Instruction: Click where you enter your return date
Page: home
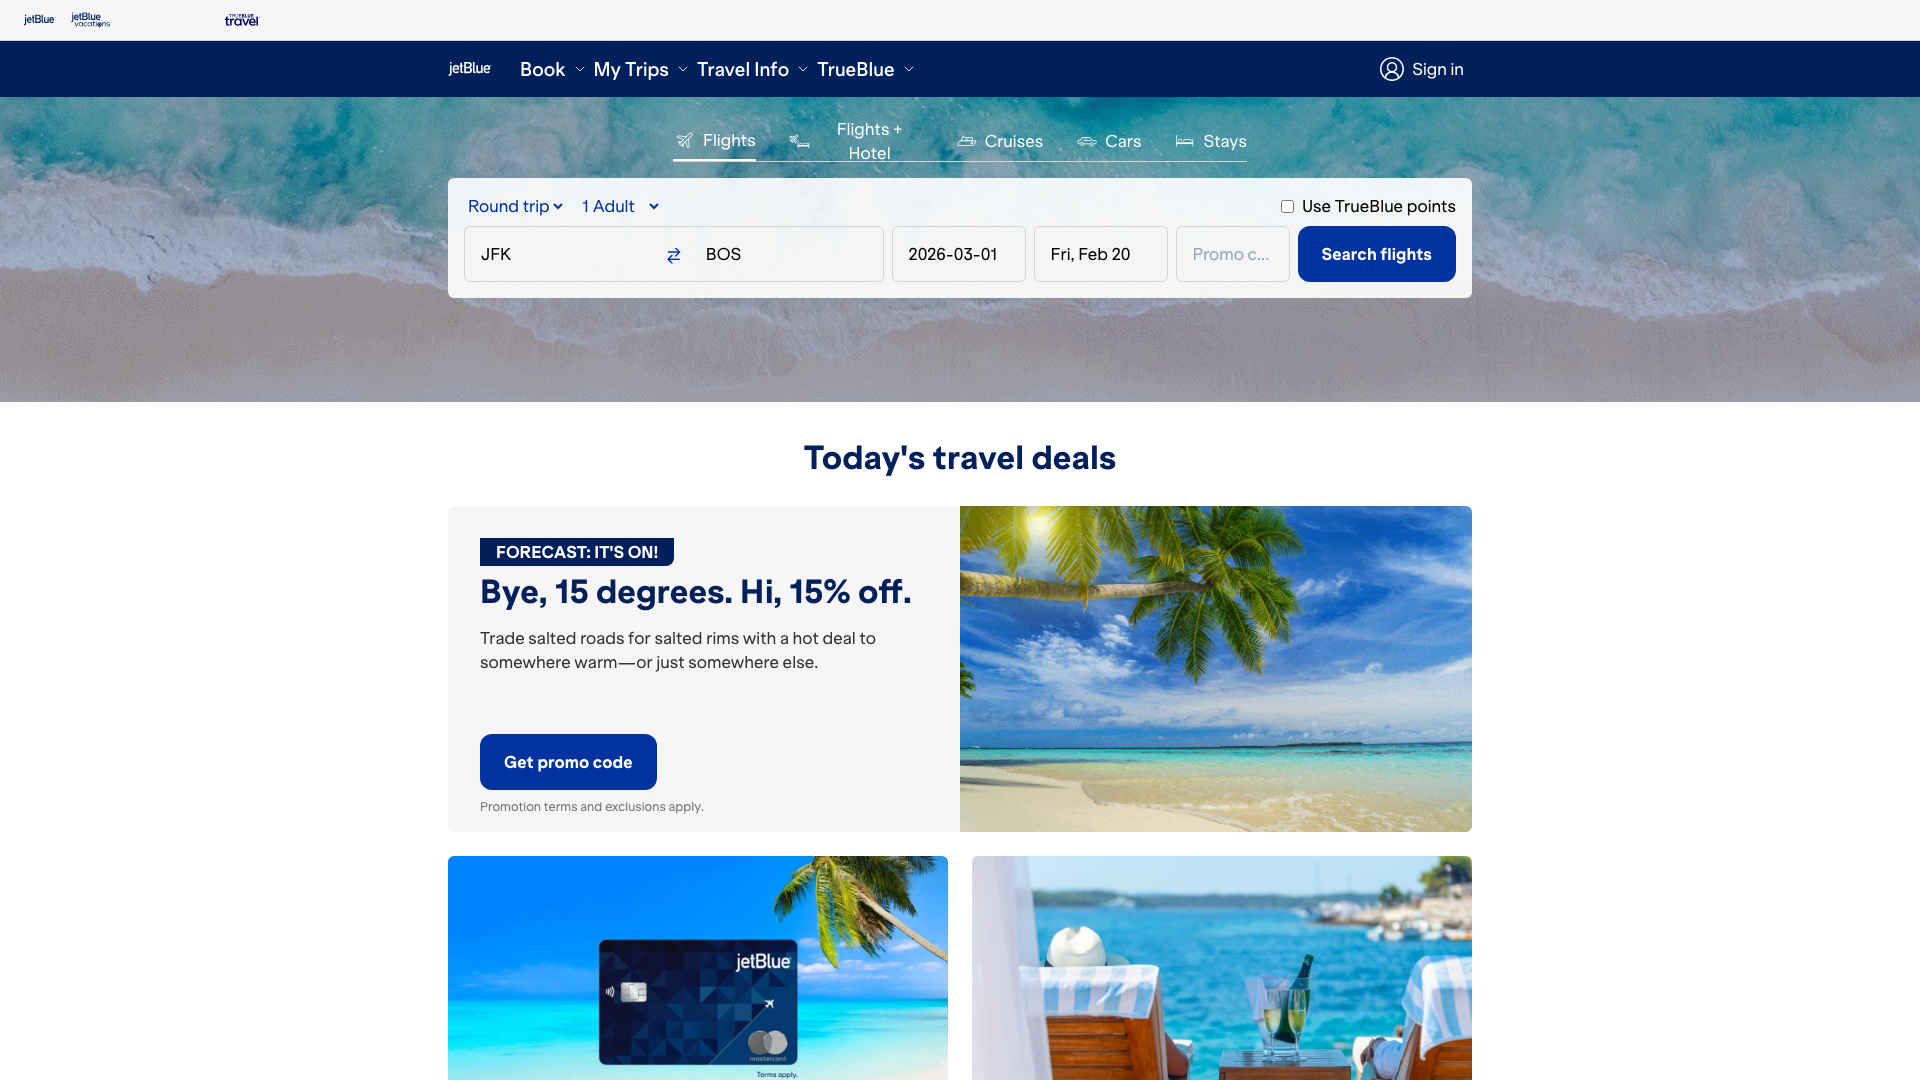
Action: click